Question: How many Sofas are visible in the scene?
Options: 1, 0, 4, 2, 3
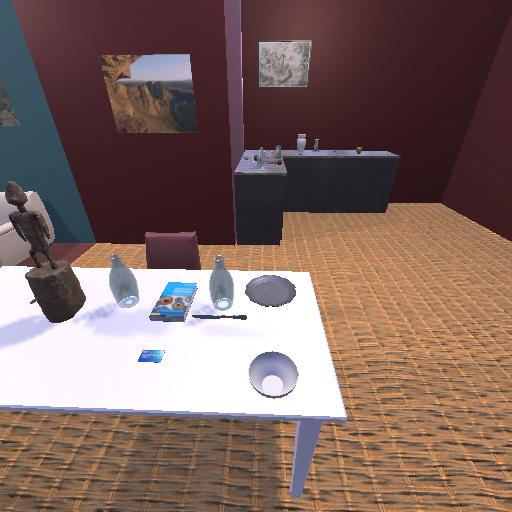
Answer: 1